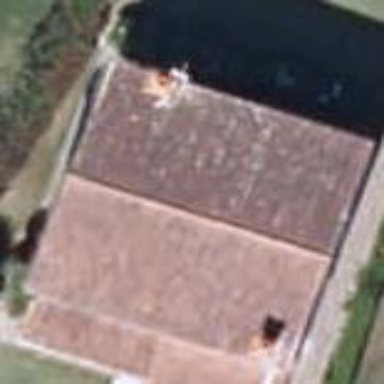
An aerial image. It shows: Simple house.